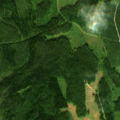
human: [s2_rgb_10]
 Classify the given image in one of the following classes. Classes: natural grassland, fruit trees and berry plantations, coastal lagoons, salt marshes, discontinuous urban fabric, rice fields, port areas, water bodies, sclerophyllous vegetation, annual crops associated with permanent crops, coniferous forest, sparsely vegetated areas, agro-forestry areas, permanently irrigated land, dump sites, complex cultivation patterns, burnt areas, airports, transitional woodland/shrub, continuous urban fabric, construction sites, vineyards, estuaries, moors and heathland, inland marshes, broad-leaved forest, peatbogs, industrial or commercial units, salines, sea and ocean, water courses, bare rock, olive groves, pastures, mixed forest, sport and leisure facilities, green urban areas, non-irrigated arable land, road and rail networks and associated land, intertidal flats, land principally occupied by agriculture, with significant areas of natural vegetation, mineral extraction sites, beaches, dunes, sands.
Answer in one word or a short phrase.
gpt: coniferous forest, mixed forest, transitional woodland/shrub